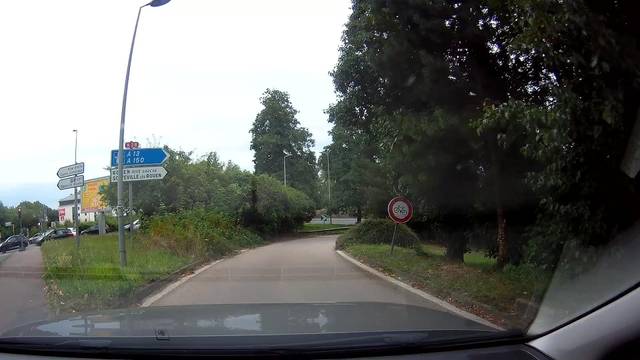
Region: France
Coordinates: 49.435, 1.106